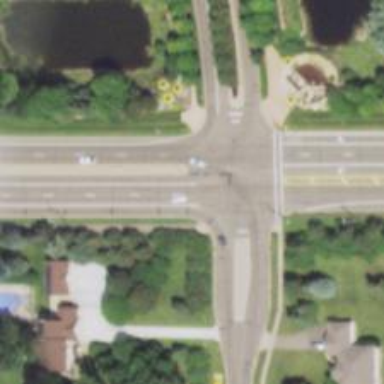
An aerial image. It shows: Controlled crossing on the road.